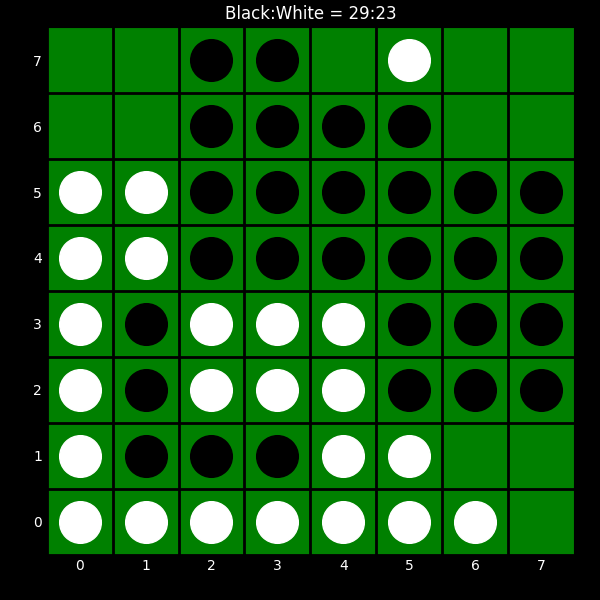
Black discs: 29
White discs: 23